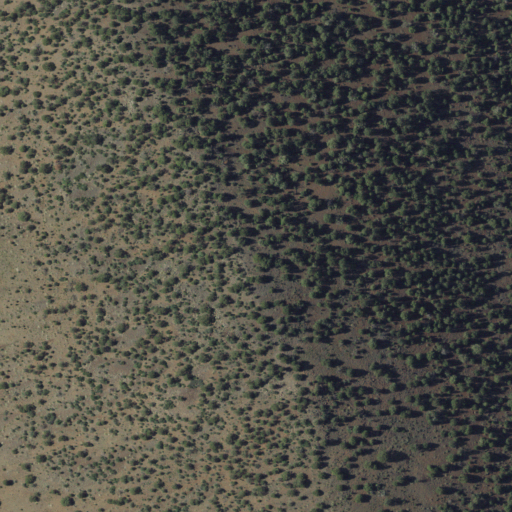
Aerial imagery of mountain in New Mexico named Round Mountain containing only evergreen forest